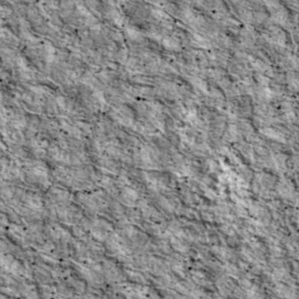
Label: non_frost